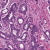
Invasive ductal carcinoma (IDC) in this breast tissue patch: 1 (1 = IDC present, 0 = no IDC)